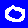
Digit: 0